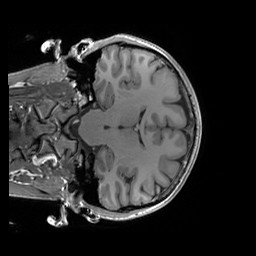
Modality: T1w
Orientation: coronal
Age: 27
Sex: female